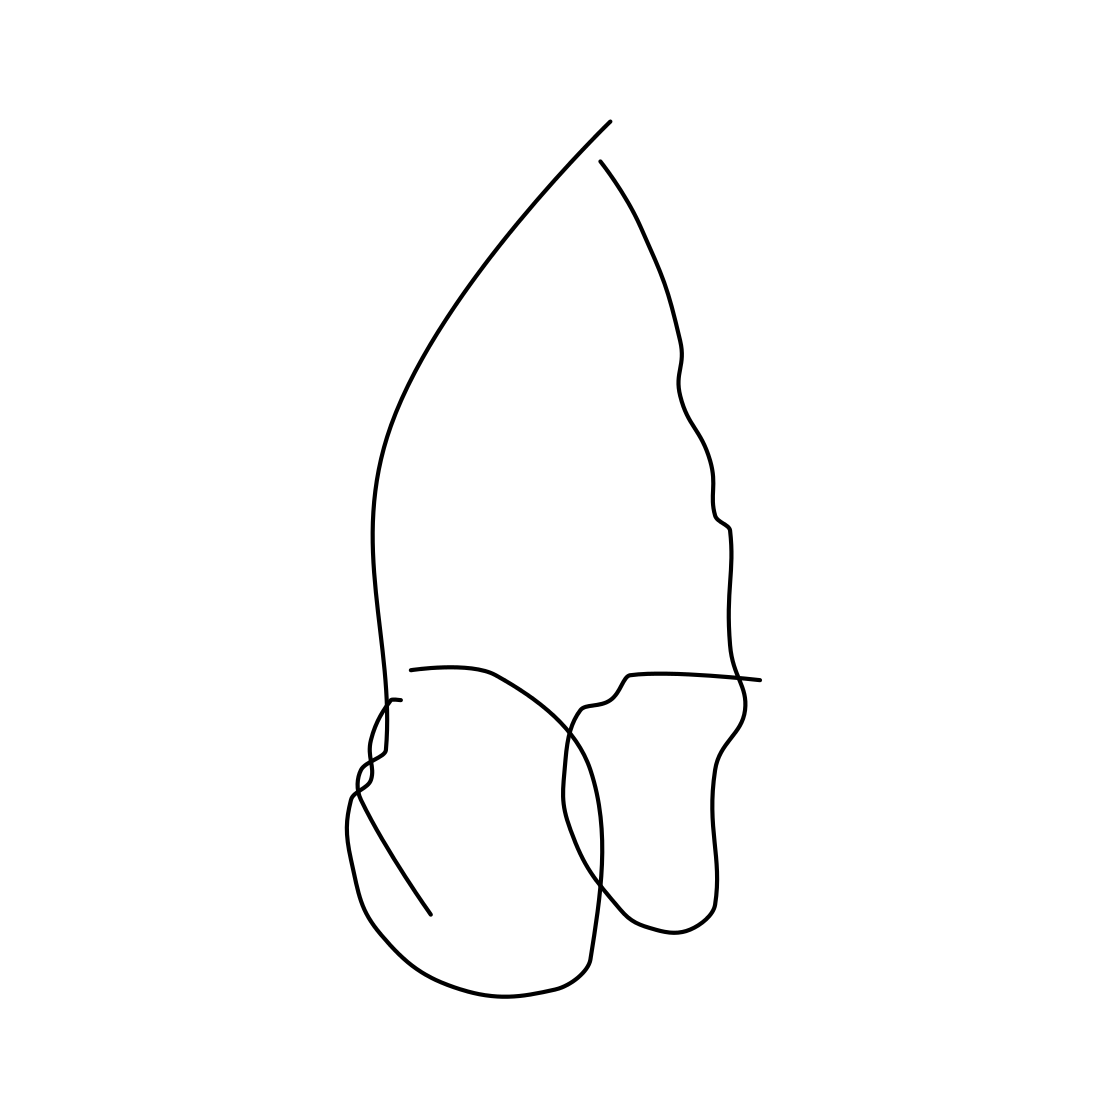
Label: nose